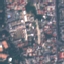
Land use / land cover: Residential